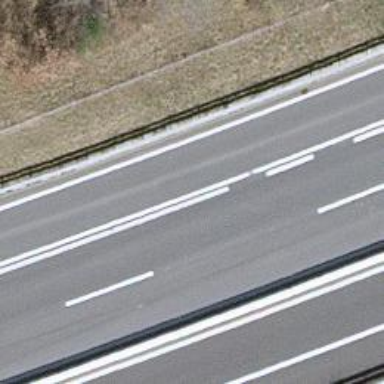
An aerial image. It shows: Motorway junction.